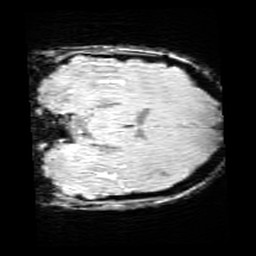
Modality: SWI
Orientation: coronal
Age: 12
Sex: female
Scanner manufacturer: siemens
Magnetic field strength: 3 T
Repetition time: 0.027 s
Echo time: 0.02 s